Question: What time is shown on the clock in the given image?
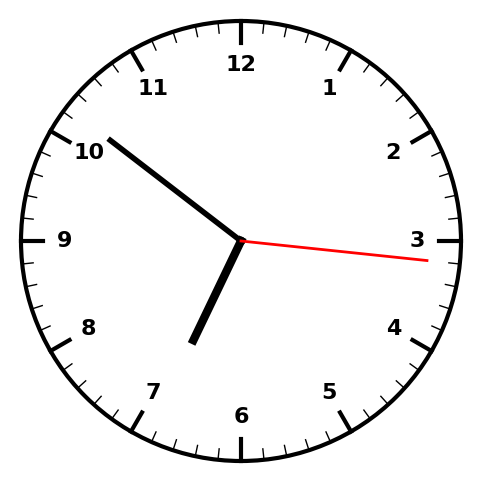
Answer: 06:51:16